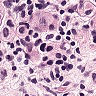
Metastatic tissue present: yes